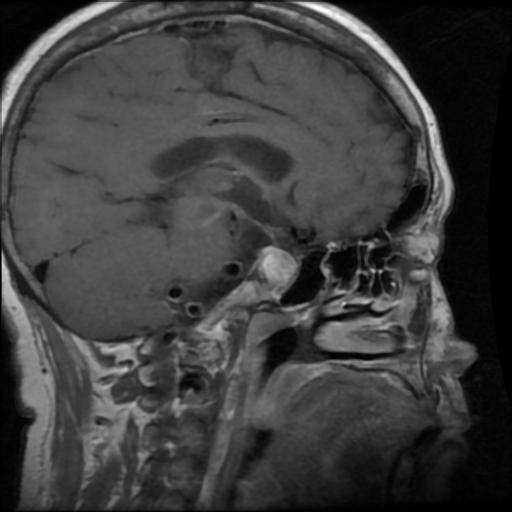
Label: pituitary